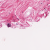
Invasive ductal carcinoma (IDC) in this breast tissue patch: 0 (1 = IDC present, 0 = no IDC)